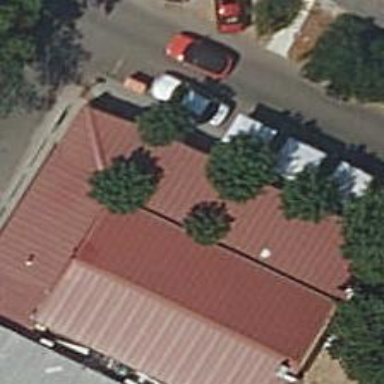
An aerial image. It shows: Cafe.